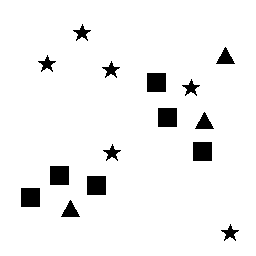
Squares: 6
Triangles: 3
Stars: 6
Total shapes: 15